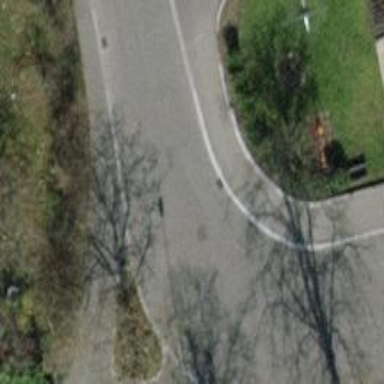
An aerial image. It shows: Residential road with asphalt surface and sidewalks on both sides.